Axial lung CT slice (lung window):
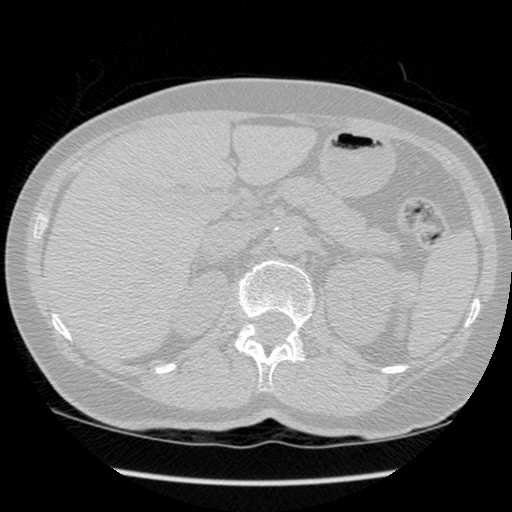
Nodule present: no